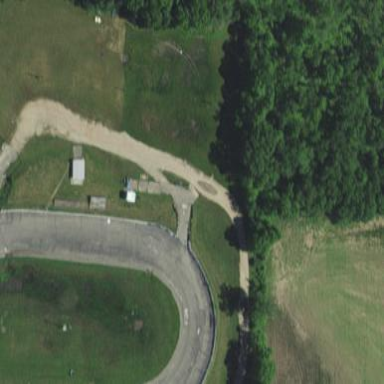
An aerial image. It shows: Raceway road.